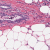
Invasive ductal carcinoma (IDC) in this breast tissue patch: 0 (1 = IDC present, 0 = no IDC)